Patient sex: M
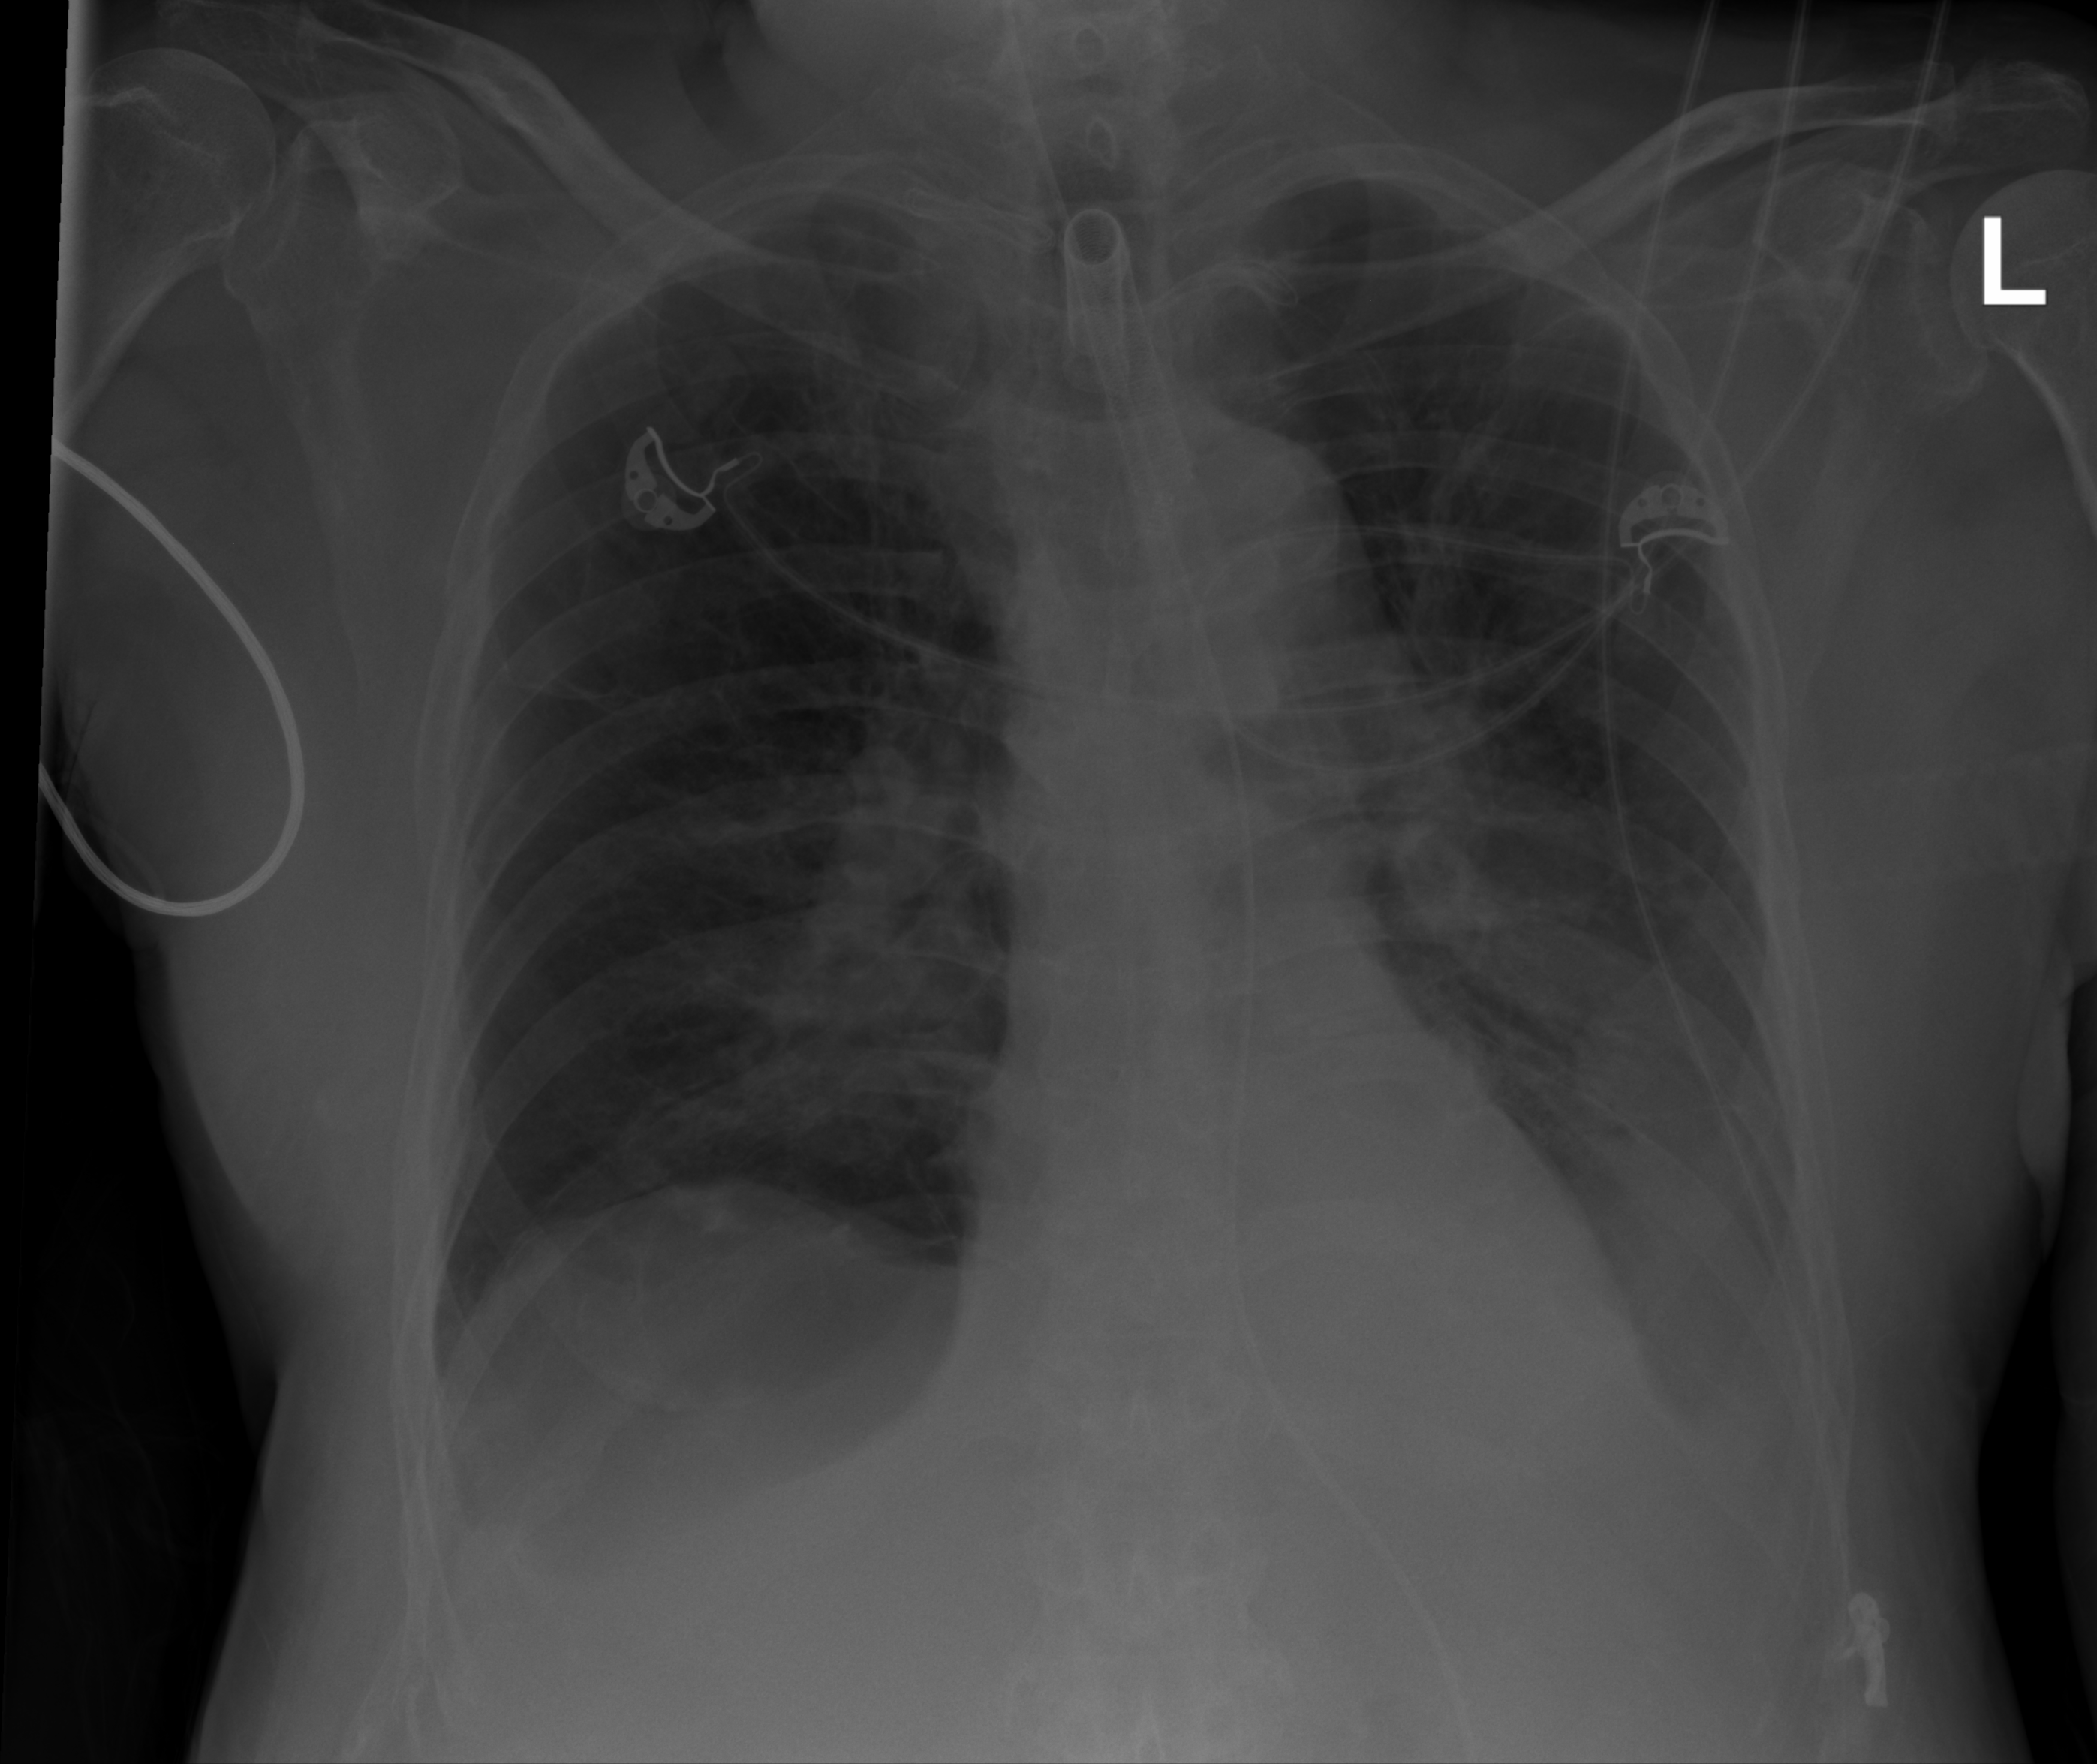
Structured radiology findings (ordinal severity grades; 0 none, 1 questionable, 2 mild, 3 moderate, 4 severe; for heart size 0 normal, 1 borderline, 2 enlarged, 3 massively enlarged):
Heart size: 0
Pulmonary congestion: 0
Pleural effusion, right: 2
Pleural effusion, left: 2
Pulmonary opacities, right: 2
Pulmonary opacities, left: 1
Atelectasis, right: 2
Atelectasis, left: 2